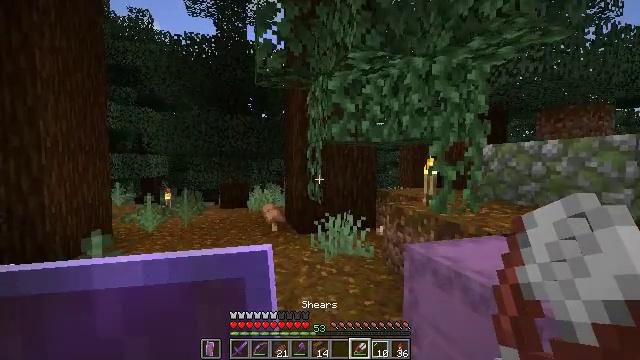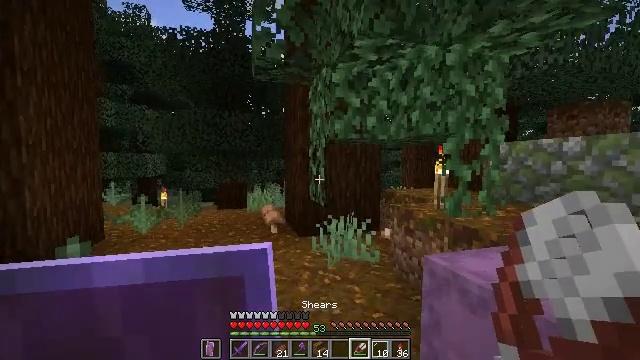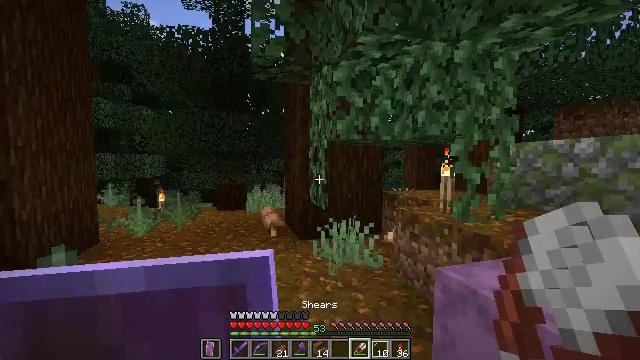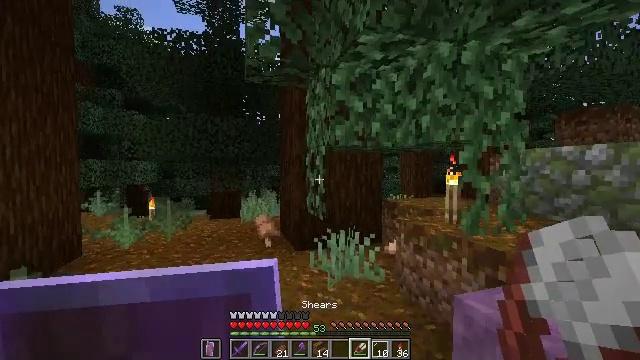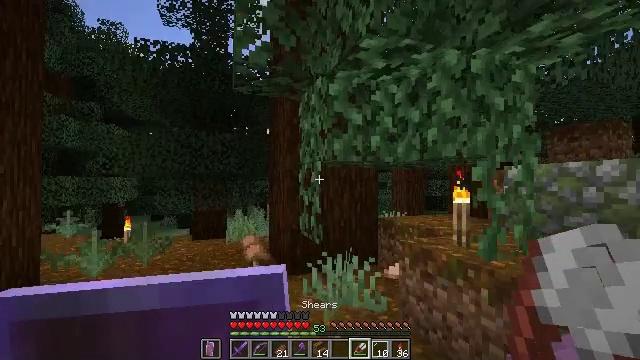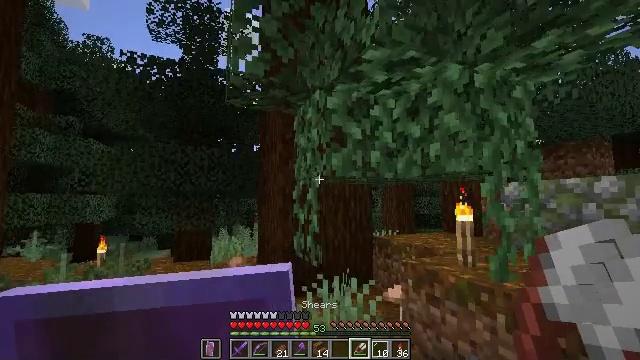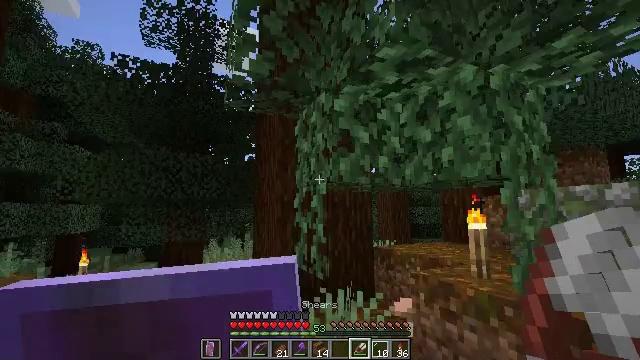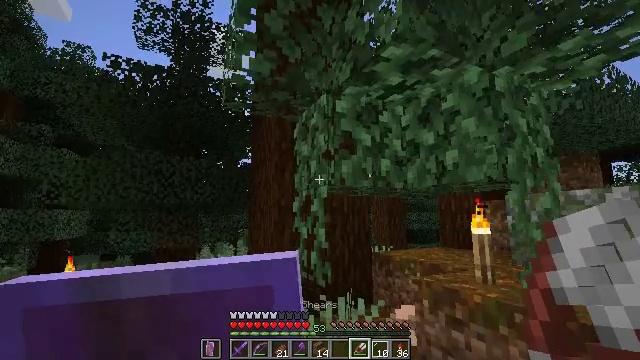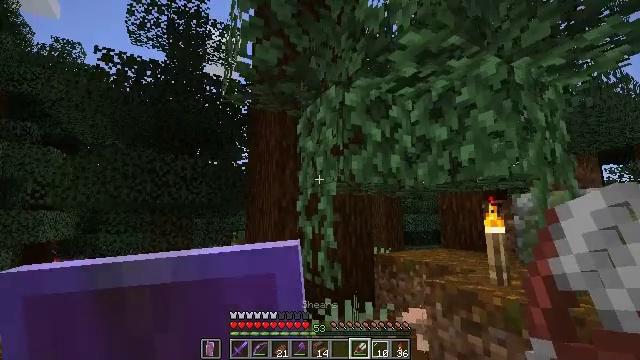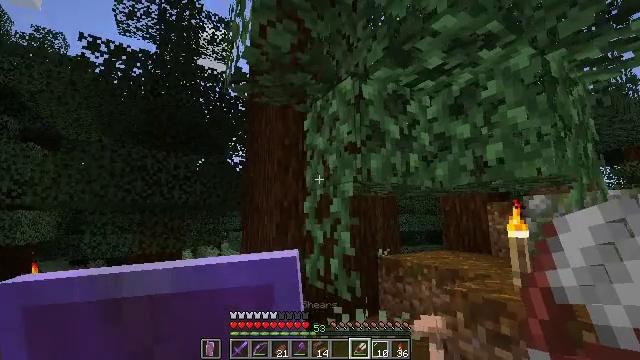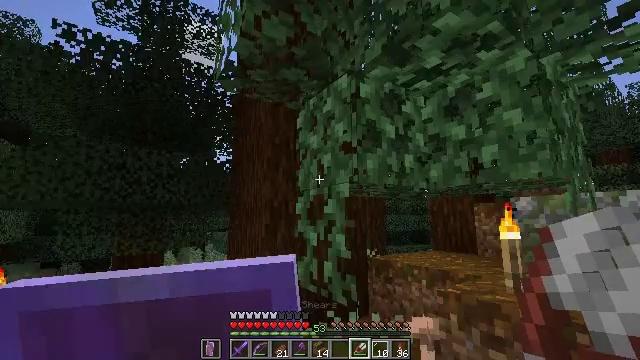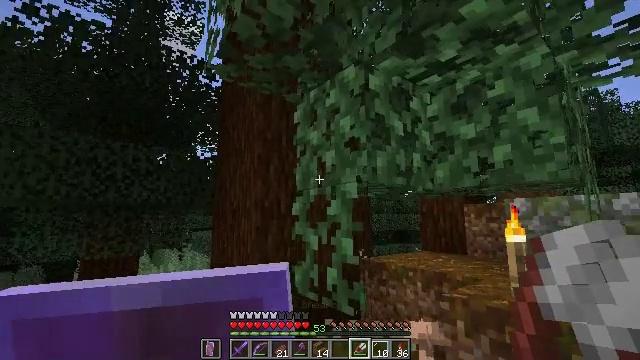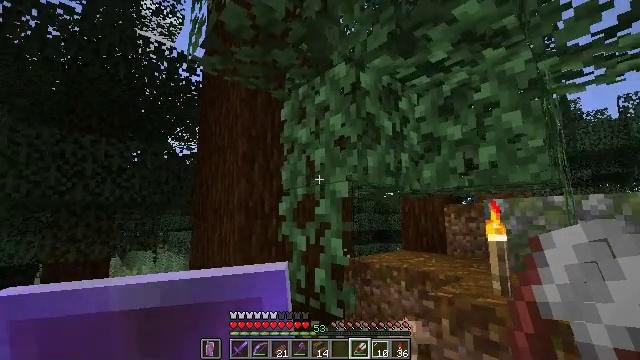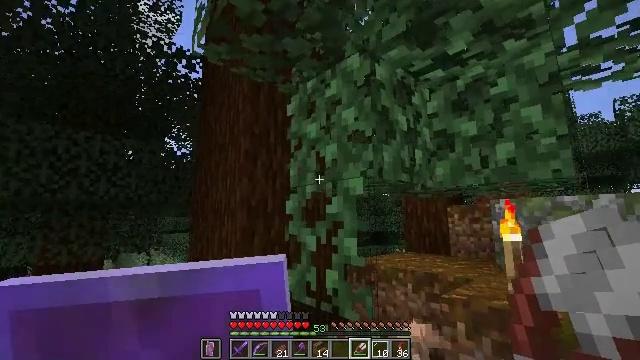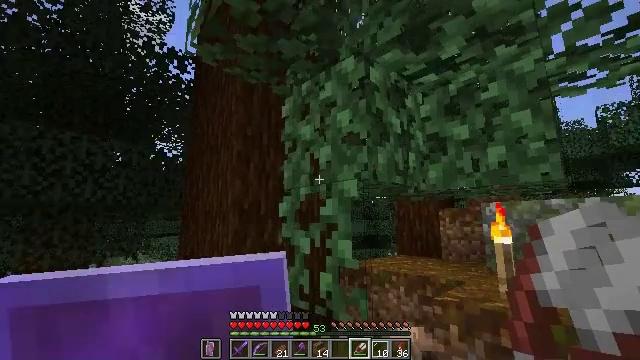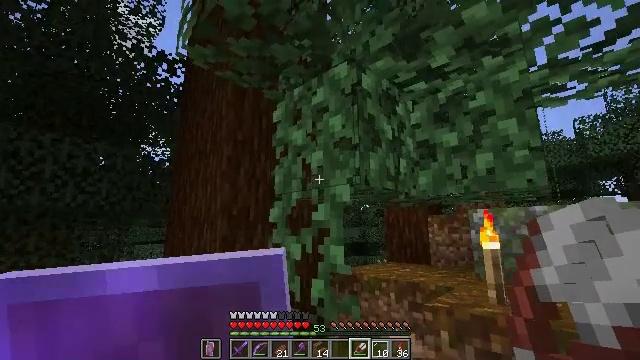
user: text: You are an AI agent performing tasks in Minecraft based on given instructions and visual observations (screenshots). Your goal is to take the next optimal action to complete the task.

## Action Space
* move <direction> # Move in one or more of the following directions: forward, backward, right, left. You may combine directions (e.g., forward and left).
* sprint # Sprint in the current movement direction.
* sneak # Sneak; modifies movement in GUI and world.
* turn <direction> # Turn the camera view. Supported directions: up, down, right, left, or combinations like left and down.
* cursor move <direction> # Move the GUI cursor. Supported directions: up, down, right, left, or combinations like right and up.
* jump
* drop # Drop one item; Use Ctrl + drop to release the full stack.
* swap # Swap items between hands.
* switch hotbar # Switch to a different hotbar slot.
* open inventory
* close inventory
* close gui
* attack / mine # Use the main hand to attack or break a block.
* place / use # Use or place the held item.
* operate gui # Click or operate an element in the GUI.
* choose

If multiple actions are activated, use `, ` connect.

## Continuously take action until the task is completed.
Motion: motion action
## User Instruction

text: Harvest vines off the surface.
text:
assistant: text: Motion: move forward
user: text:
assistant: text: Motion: move forward
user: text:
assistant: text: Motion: move forward, turn up
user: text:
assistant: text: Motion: move forward and move left, turn right and up
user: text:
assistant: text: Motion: move forward and move left, turn right and up
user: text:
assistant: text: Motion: move forward and move left, turn right and up
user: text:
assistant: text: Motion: move forward and move left, turn right and up
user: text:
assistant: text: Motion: move forward and move left, turn right
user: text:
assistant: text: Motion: move forward and move left, turn right
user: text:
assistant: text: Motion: move forward and move left, turn right
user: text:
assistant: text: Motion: move forward and move left, turn right
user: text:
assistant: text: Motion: turn right
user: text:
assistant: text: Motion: turn right
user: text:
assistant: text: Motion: turn right
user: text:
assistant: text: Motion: turn right and up
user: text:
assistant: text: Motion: turn right and up
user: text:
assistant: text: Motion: turn up
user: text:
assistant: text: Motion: turn up
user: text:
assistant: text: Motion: turn up
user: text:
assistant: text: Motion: no_op
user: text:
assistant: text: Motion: no_op
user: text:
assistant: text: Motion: no_op
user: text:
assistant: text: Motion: no_op
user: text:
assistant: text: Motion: no_op
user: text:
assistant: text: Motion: no_op
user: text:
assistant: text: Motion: turn left and down
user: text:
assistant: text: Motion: turn down
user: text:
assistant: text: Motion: turn right and down
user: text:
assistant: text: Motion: no_op
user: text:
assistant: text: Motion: no_op